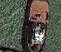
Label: Towing_vessel